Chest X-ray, AP view. Patient: 68 years old, sex F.
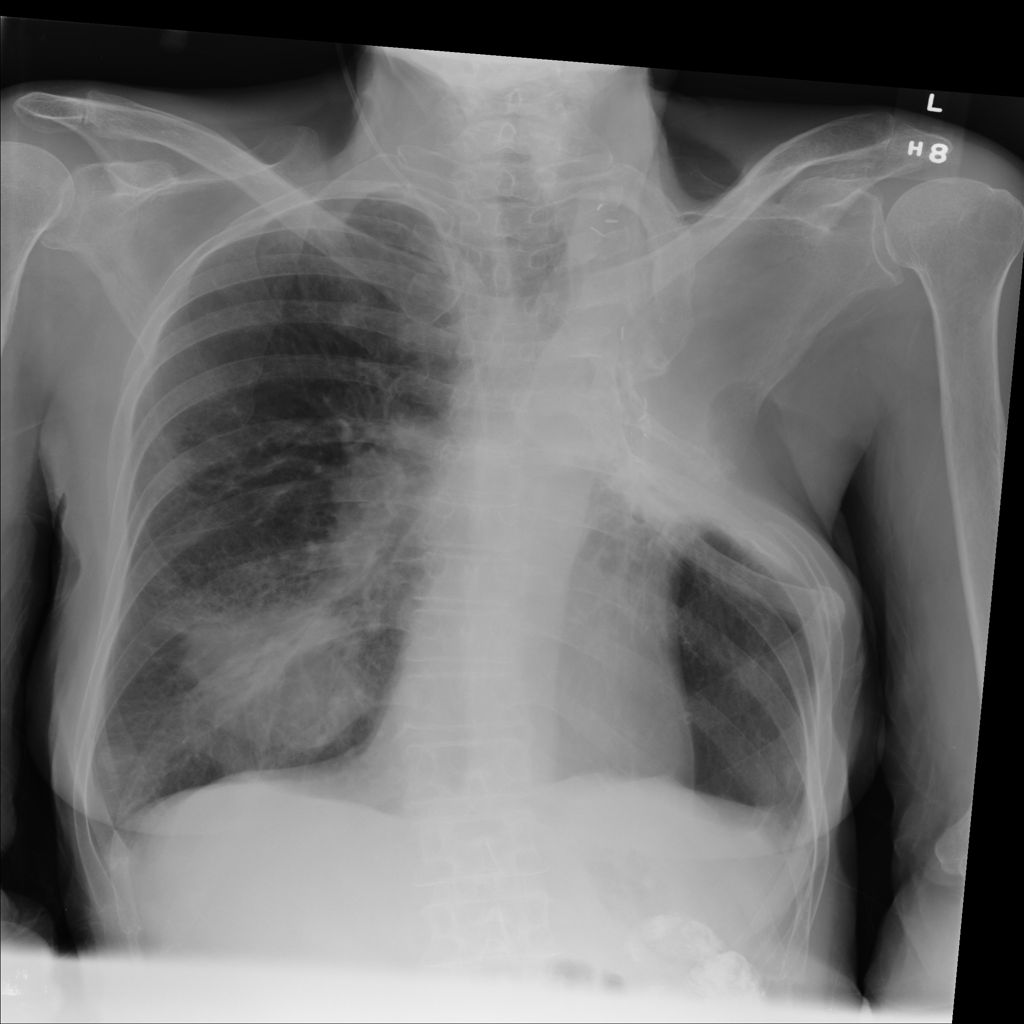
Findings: Infiltration, Mass